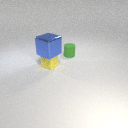
small yellow rubber cube to the left of small green rubber cylinder